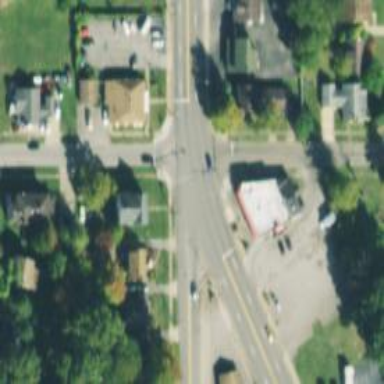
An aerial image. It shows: Crossing road.